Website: home-depot
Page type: orders-overview
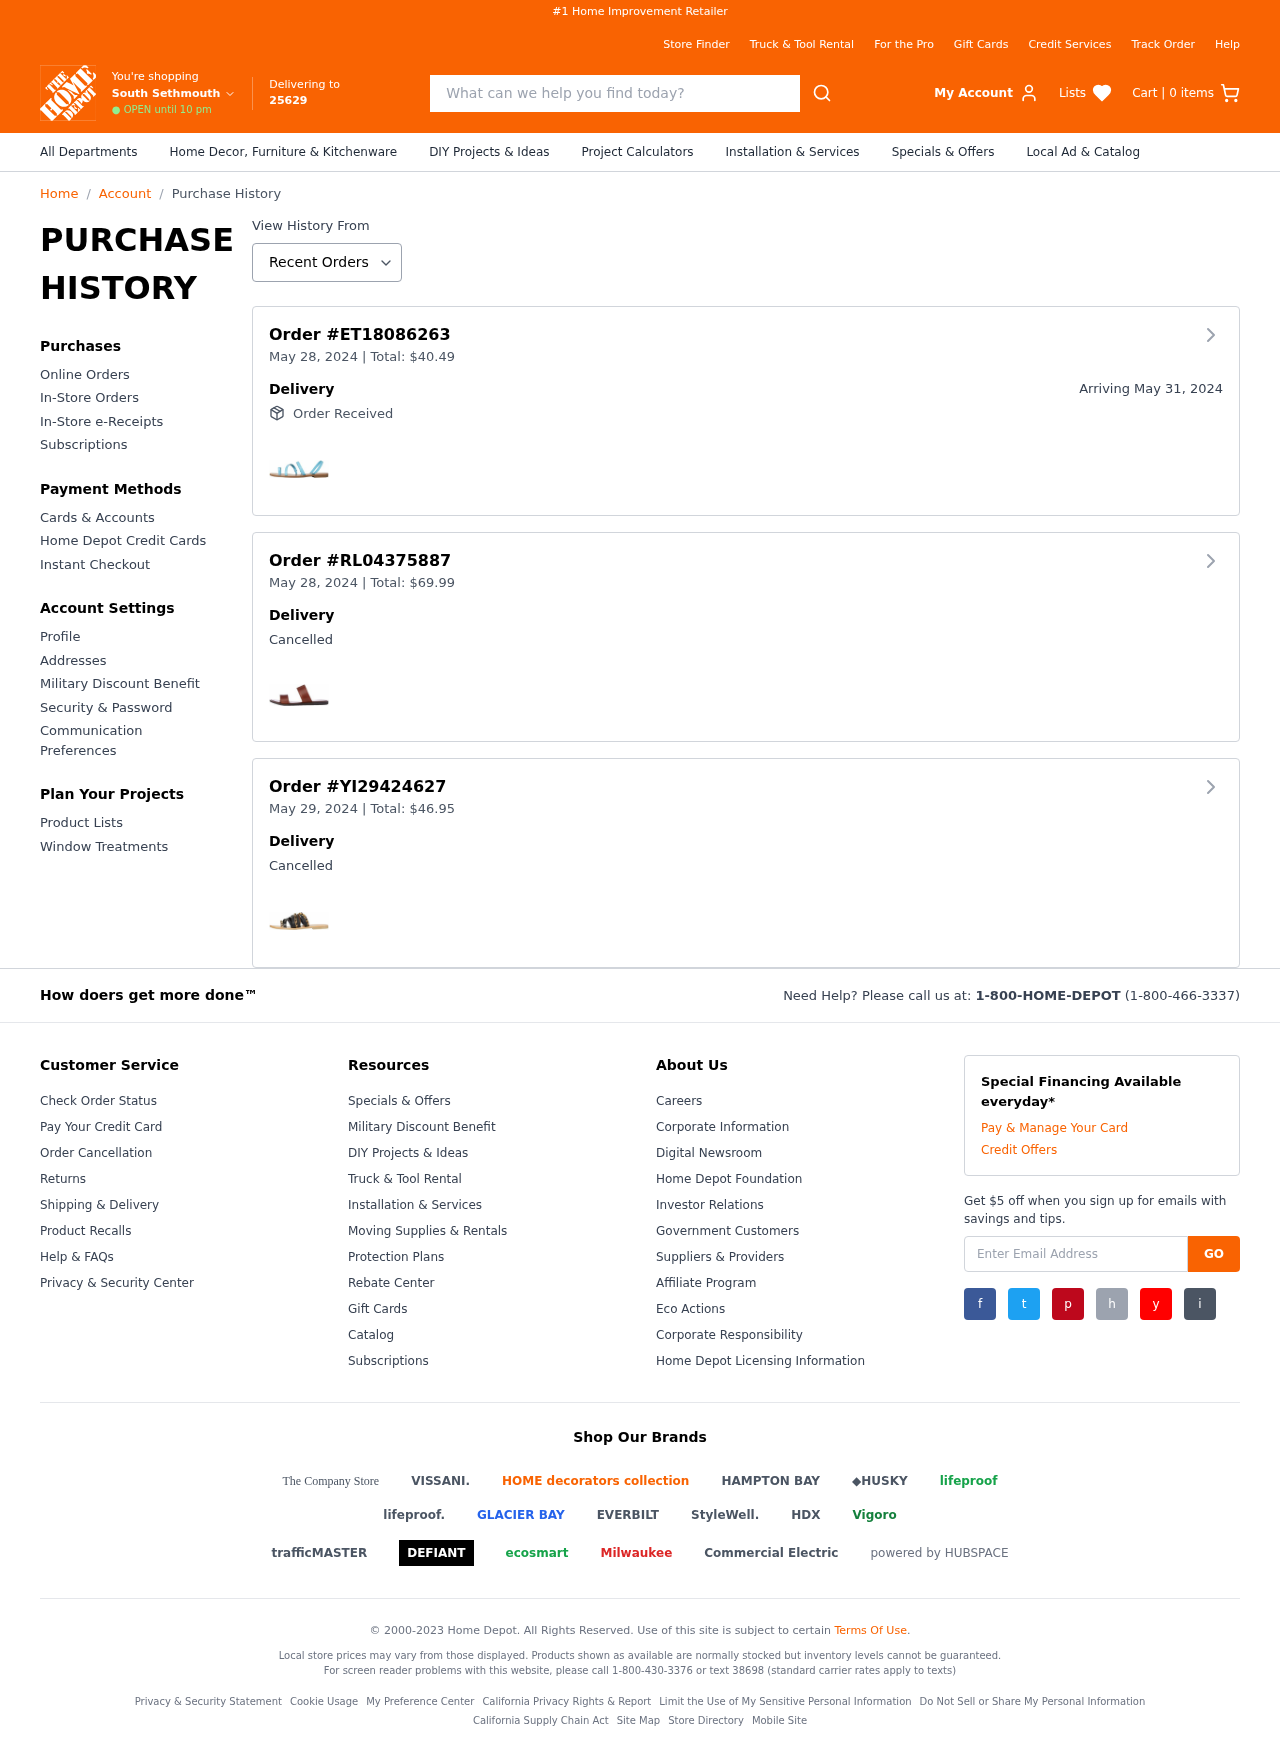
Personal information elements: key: PII_CITY
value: South Sethmouth
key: PII_POSTCODE
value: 25629
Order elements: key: ORDER_NUM_ITEMS
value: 0
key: ORDER_ID
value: ET18086263
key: ORDER_DATE
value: May 28, 2024
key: ORDER1_TOTAL
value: $40.49
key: ORDER_DELIVERY_DATE
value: May 31, 2024
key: ORDER2_ID
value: RL04375887
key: ORDER2_DATE
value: May 28, 2024
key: ORDER2_TOTAL
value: $69.99
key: ORDER3_ID
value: YI29424627
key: ORDER3_DATE
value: May 29, 2024
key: ORDER3_TOTAL
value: $46.95
Search elements: key: HEADER_SEARCH
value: What can we help you find today?